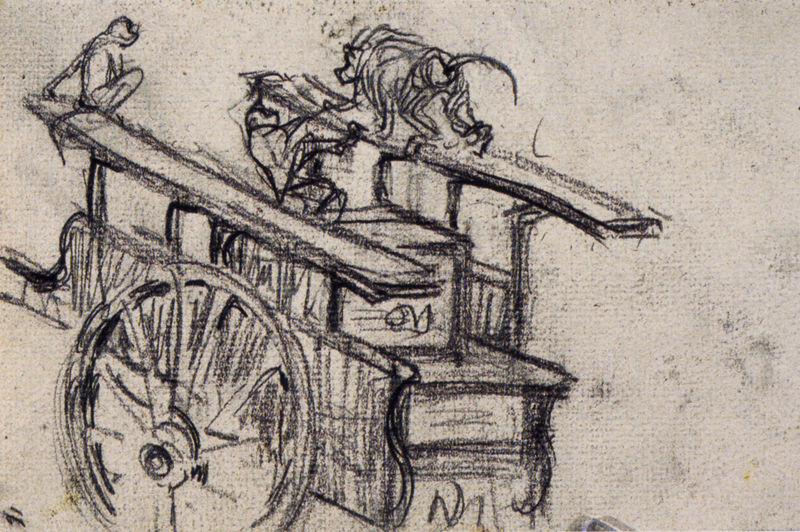
Titel: Äffchen auf einem Karren
Künstler: Franz Marc
Standort: Nürnberg.
Institution: Germanisches Nationalmuseum
Schlagwörter: feder, mann, weiß, menschen, braun, frau, grau, holz, schwarz, skizze, zeichnung, hund, tier, tiere, mensch, drei, blatt, karren, kreis, rund, affe, schwanz, papier, kisten, grafik, graphik, linien, kutsche, speichen, karre, rad, wagen, wagenrad, geländer, stufe, stufen, bretter, striche, kanone, kohle, brett, schraffur, bleistift, kiste, entwurf, kohlezeichnung, stift, bänke, achse, klettern, affen, schimpansen, troja, marc, äffchen, pavian, turnen, mesch, spiechen, zeichenblatt, zeichenpapier, speiche, handwagen, ead, paviane